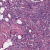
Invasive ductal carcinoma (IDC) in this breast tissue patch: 1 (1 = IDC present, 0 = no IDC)